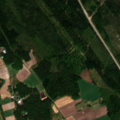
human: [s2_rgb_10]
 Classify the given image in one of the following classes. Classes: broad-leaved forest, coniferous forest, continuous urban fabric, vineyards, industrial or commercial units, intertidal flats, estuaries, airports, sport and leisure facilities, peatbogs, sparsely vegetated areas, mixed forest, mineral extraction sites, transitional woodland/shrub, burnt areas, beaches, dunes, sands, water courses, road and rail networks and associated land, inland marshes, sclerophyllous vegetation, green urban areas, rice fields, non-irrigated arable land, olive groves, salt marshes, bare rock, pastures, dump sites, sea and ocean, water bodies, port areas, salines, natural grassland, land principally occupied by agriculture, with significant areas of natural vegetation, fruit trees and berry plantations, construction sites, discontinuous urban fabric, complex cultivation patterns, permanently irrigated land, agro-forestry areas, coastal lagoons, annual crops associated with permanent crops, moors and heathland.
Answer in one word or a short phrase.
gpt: non-irrigated arable land, land principally occupied by agriculture, with significant areas of natural vegetation, coniferous forest, mixed forest